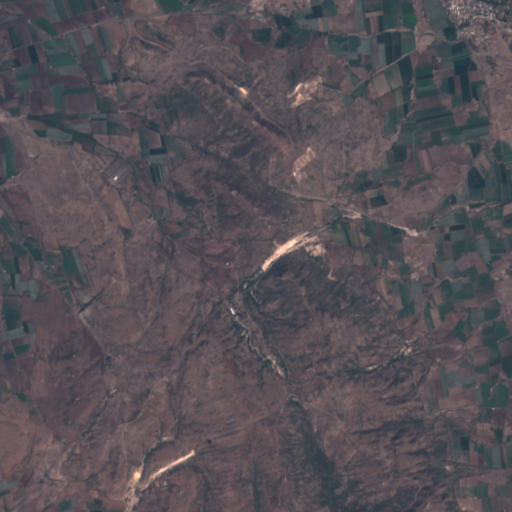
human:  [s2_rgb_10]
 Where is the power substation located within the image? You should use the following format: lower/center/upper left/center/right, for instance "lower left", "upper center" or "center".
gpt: The power substation is located in the upper left of the image.
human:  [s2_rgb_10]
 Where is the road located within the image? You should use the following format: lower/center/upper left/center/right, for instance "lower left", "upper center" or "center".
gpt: There is no road in the image.